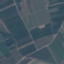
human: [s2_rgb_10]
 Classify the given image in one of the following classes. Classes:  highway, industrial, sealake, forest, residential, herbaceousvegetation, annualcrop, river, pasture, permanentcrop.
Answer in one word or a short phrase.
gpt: PermanentCrop